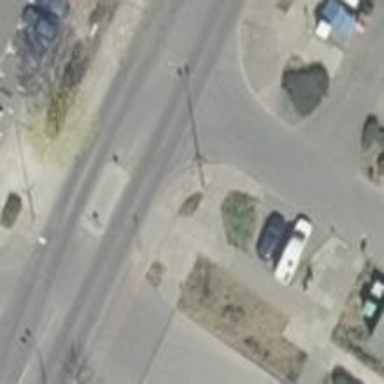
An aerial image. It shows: Unmarked road crossing.